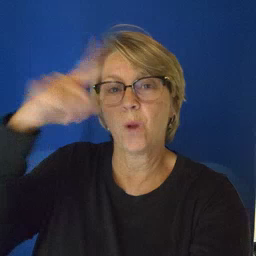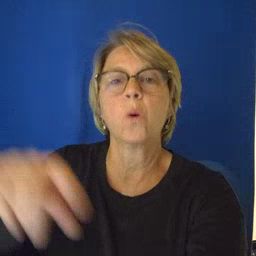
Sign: for